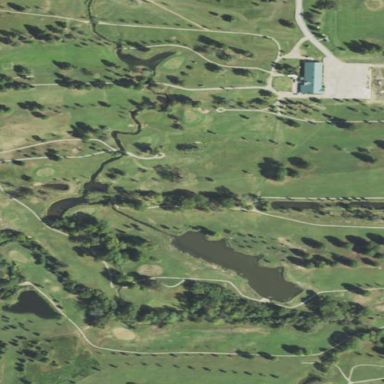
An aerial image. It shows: Golf course surrounded by greenery.